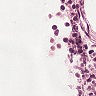
Metastatic tissue present: no